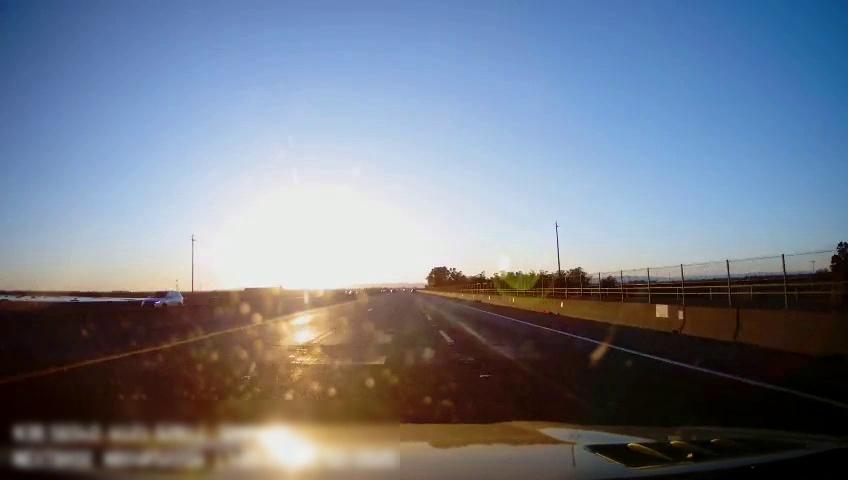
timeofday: Day
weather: Sunny
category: Drivable Space
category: Vehicles | SUV
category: Lanes | Alternate Lane
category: Lanes | Current Lane
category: Lanes | Current Lane
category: Lanes | Alternate Lane